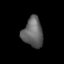
Tissue: lung
Cell type: Endothelial cells
Senescence score: 0.5886
Nuclear area (px): 589
Mean DAPI intensity: 98.44